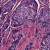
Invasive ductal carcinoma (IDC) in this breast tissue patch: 1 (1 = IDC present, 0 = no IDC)